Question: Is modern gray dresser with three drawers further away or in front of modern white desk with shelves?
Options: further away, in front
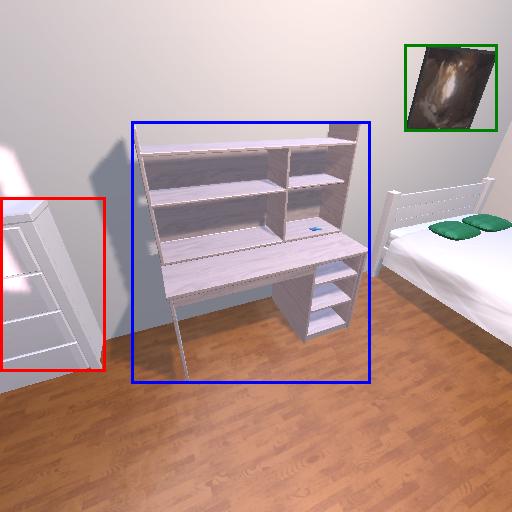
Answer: further away